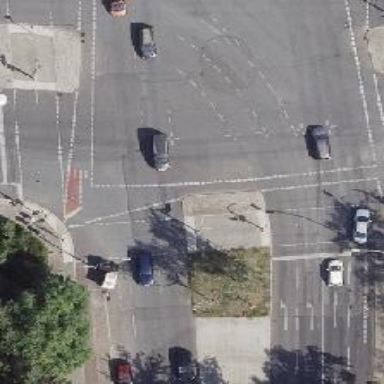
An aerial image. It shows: Road crossing with traffic signals.